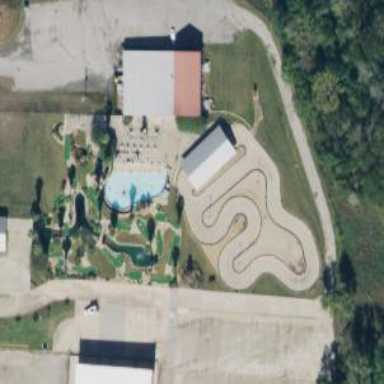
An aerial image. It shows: Miniature golf course.